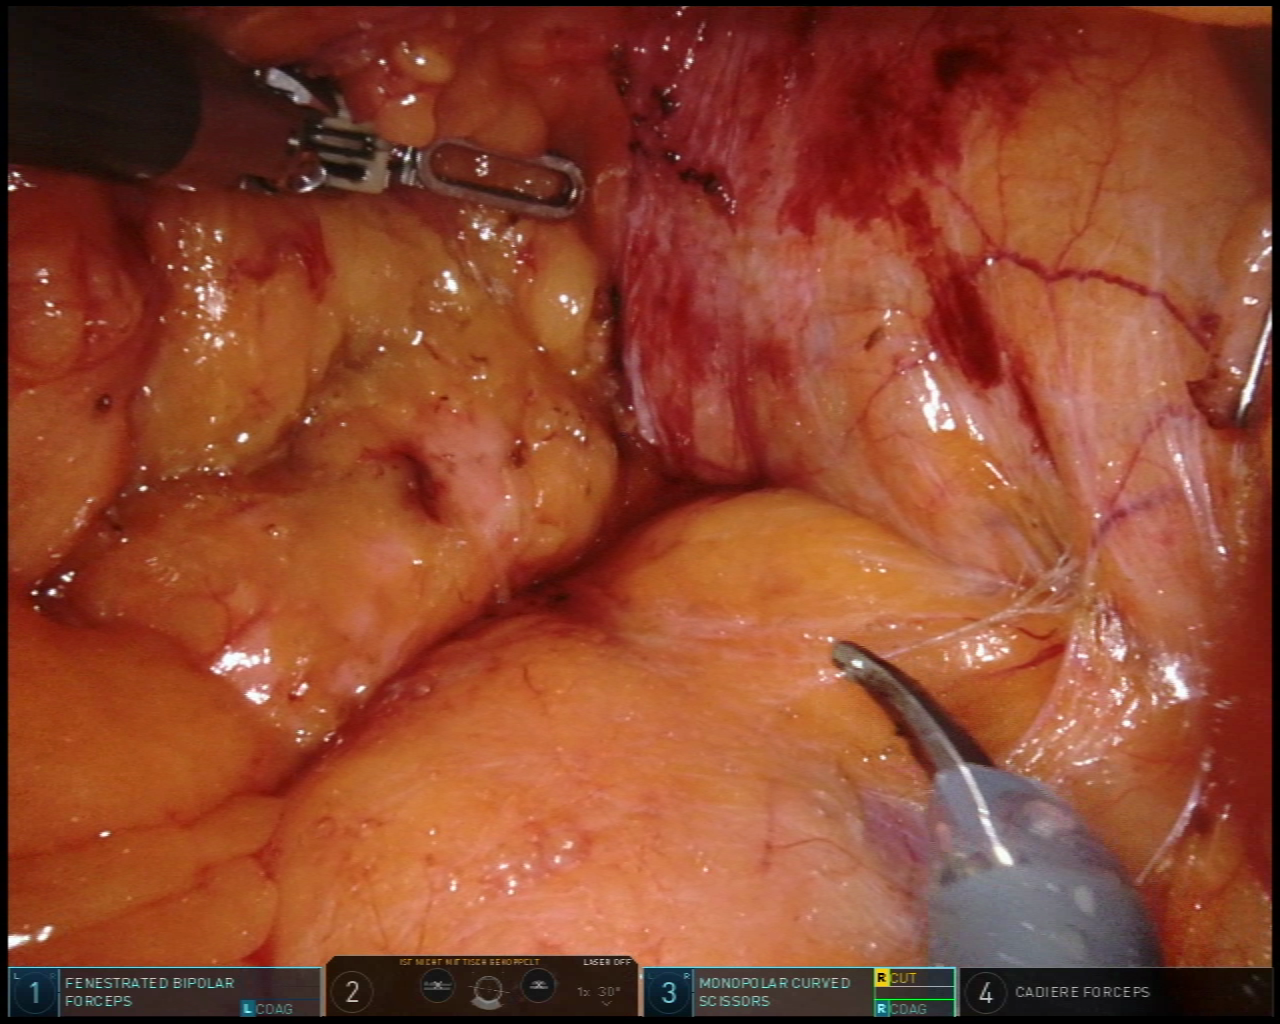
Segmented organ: pancreas
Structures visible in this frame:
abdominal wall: no
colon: no
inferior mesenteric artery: no
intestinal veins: no
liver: no
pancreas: yes
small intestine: no
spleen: no
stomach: no
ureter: no
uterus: no
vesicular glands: no